Field crop: maize
Growth stage: 2
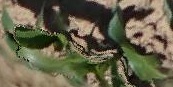
Species: maize